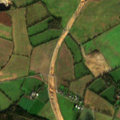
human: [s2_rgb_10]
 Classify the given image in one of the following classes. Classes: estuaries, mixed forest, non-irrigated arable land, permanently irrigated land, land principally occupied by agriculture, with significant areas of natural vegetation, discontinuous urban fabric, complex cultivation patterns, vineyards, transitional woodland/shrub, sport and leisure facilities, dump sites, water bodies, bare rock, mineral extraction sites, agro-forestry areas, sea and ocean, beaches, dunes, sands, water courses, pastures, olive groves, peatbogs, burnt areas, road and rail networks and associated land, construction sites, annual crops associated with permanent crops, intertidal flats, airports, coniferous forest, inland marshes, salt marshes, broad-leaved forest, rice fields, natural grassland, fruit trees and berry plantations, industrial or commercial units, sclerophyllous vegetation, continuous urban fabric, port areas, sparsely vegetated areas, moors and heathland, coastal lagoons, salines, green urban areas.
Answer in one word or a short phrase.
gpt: construction sites, non-irrigated arable land, pastures, mixed forest